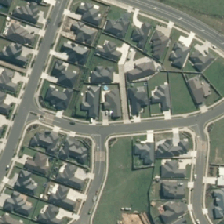
Land cover: urban_build_up